Chest X-ray:
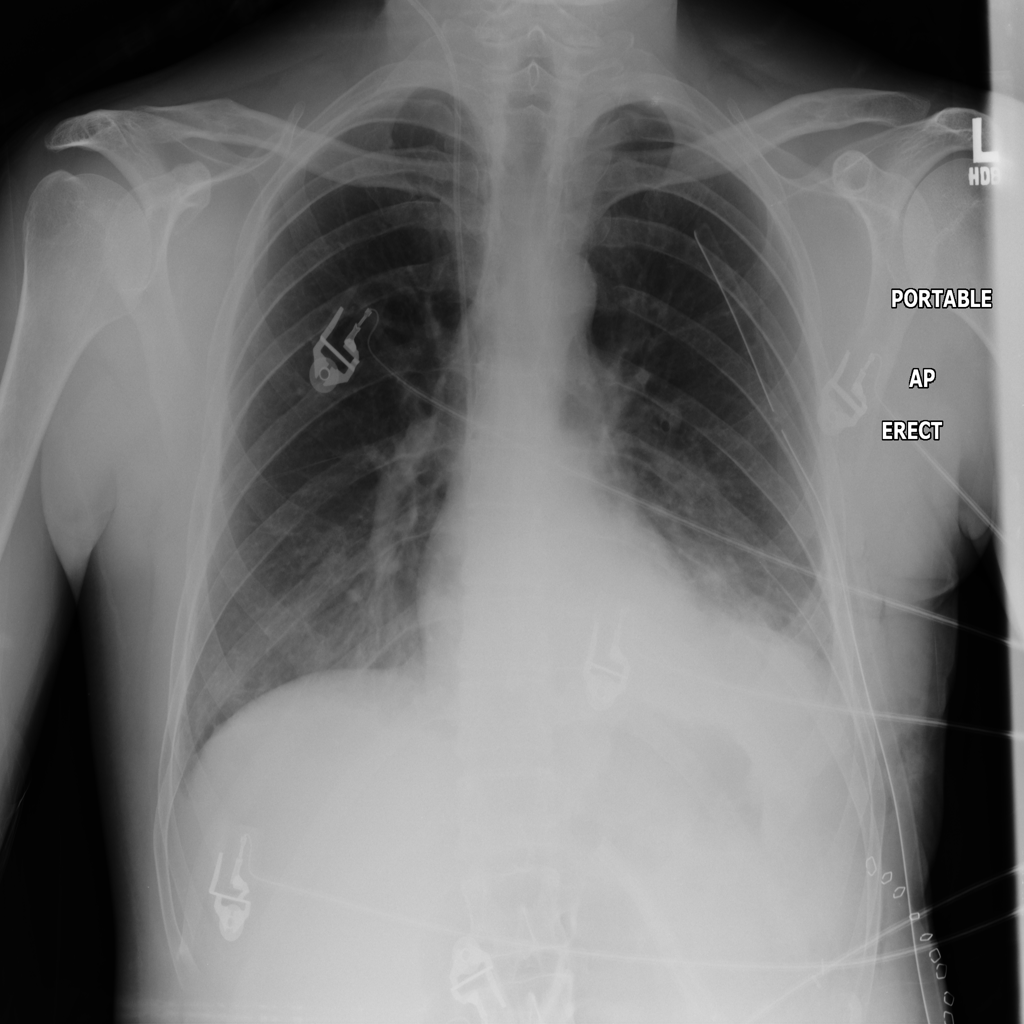
Findings: Consolidation, Effusion, Nodule
No abnormal finding: no